Question: I have triedpplied all the suggestions from StackOverflow...to no avail. What am I missing ? Thank you.

'''
webView = (WebView) findViewById(R.id.webView1);
String imagePath = "file:///android_asset/menu.jpg";
webView.loadData("<html><style type='text/css'>img {max-width: 100%;height:initial;} div,p,span,a {max-width: 100%;}</style><body style='margin: 0; padding: 0'></html>","text/html", "utf-8");
webView.getSettings().setUserAgentString("Mozilla/5.0 (Linux; U; Android 2.0; en-us; Droid Build/ESD20) AppleWebKit/530.17 (KHTML, like Gecko) Version/4.0 Mobile Safari/530.17");
webView.setPadding(0, 0, 0, 0);
webView.setInitialScale(1);
webView.getSettings().setJavaScriptEnabled(true);
webView.getSettings().setLoadWithOverviewMode(true);
webView.getSettings().setUseWideViewPort(true);
webView.setScrollBarStyle(WebView.SCROLLBARS_OUTSIDE_OVERLAY);
webView.setScrollbarFadingEnabled(false);
webView.loadUrl(imagePath);
'''
Layout
'''
<RelativeLayout xmlns:android="http://schemas.android.com/apk/res/android"
android:layout_width="match_parent"
android:layout_height="match_parent" >
<ImageView
android:id="@+id/imageView1"
android:layout_width="fill_parent"
android:layout_height="45dp"
android:layout_alignParentLeft="true"
android:layout_alignParentRight="true"
android:layout_alignParentTop="true"
android:scaleType="centerCrop"
android:src="@drawable/sendblank" />
<TextView
android:id="@+id/tvHeader"
android:layout_width="wrap_content"
android:layout_height="wrap_content"
android:layout_alignBottom="@+id/imageView1"
android:layout_alignParentTop="true"
android:layout_centerHorizontal="true"
android:gravity="center_vertical"
android:text="Web"
android:textAppearance="?android:attr/textAppearanceLarge"
android:textColor="#ffffff"
android:textSize="30dp"
android:textStyle="bold"
android:typeface="serif" />
<Button
android:id="@+id/Button03"
style="?android:attr/buttonStyleSmall"
android:layout_width="70dp"
android:layout_height="30dp"
android:layout_alignParentLeft="true"
android:layout_alignParentTop="true"
android:layout_marginTop="7dp"
android:background="@drawable/sendblank"
android:onClick="onHome"
android:text="Back"
android:textColor="#ffffff"
android:typeface="serif" />
<RelativeLayout xmlns:android="http://schemas.android.com/apk/res/android"
android:layout_width="match_parent"
android:layout_height="match_parent"
android:layout_gravity="center"
android:layout_alignParentBottom="true"
android:layout_alignParentLeft="true"
android:layout_margin="0dp"
android:paddingLeft="0dp"
android:paddingRight="0dp"
android:paddingTop="45dp">
<WebView android:id="@+id/webView1"
android:layout_width="wrap_content"
android:layout_height="wrap_content"
/>
<TextView
android:id="@+id/tV1"
android:layout_width="wrap_content"
android:layout_height="wrap_content"
android:text="Loading..."
android:textAppearance="?android:attr/textAppearanceSmall"
android:textColor="#000000" >
</TextView>
<ProgressBar android:id="@+id/pB1"
style="?android:attr/progressBarStyleHorizontal" android:layout_width="fill_parent"
android:layout_height="wrap_content" android:layout_centerVertical="true"
android:padding="2dip">
</ProgressBar>
</RelativeLayout>
'''
Many Thanks....I honestly believe I have tried all the suggestions so I am not sure why it is not working in my case? Have I applied the suggestions in the wrong way or place ???
-Thanks for the help.
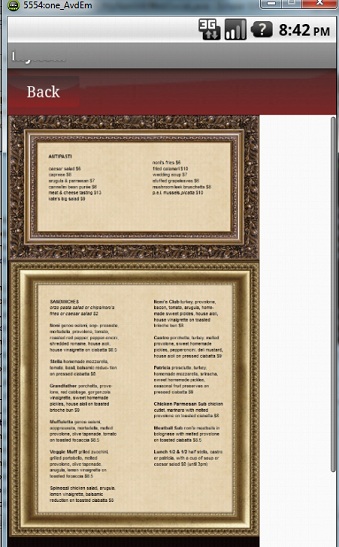
Answer: First you're loading some html with style information, but no actual content in the 'webView.loadData' call. But then you're completely replacing that html by loading an image url with the 'webView.loadUrl' call.
If you want to load an image with styling you need to create the markup with an 'img' tag pointing to your image url. Then you can load that markup with the 'webView.loadData' call.
Also, looking at your markup, that CSS wouldn't work as intended even if you had included the image. You've set the 'max-width' of the image to 100%, which means it won't ever be wider than 100%, but that doesn't mean it won't be narrower. If you want the image to always fill the width of the screen, you should set the 'width' property to 100%.
In addition, that markup is missing a closing body tag, and the style element should really be enclosed in a head tag. The browser won't mind, but you shouldn't make a habit of using bad markup, because it can end up having unexpected behaviour.
Finally, there's a whole bunch of styling there for other elements that appears to serve no purpose, since those elements don't exist.
So correcting all of the above, your code might look something like this:
'''
String imagePath = "file:///android_asset/menu.jpg";
String markup = "<html><head><style type='text/css'>img {width: 100%%;}</style></head><body style='margin: 0; padding: 0'><img src='%s' /></body></html>";
markup = String.format(markup, imagePath);
try {
markup = URLEncoder.encode(markup,"utf-8");
} catch (UnsupportedEncodingException e) {
}
markup = markup.replace('+',' ');
webView.loadData(markup, "text/html", "utf-8");
'''